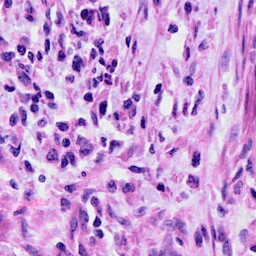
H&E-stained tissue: Cervix